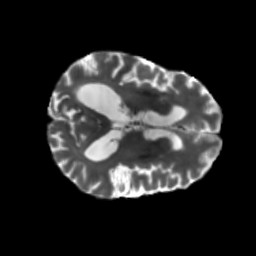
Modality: T2w
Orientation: axial
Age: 75
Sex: male
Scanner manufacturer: siemens
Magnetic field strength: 3 T
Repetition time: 5.47 s
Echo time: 0.0854 s